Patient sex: M
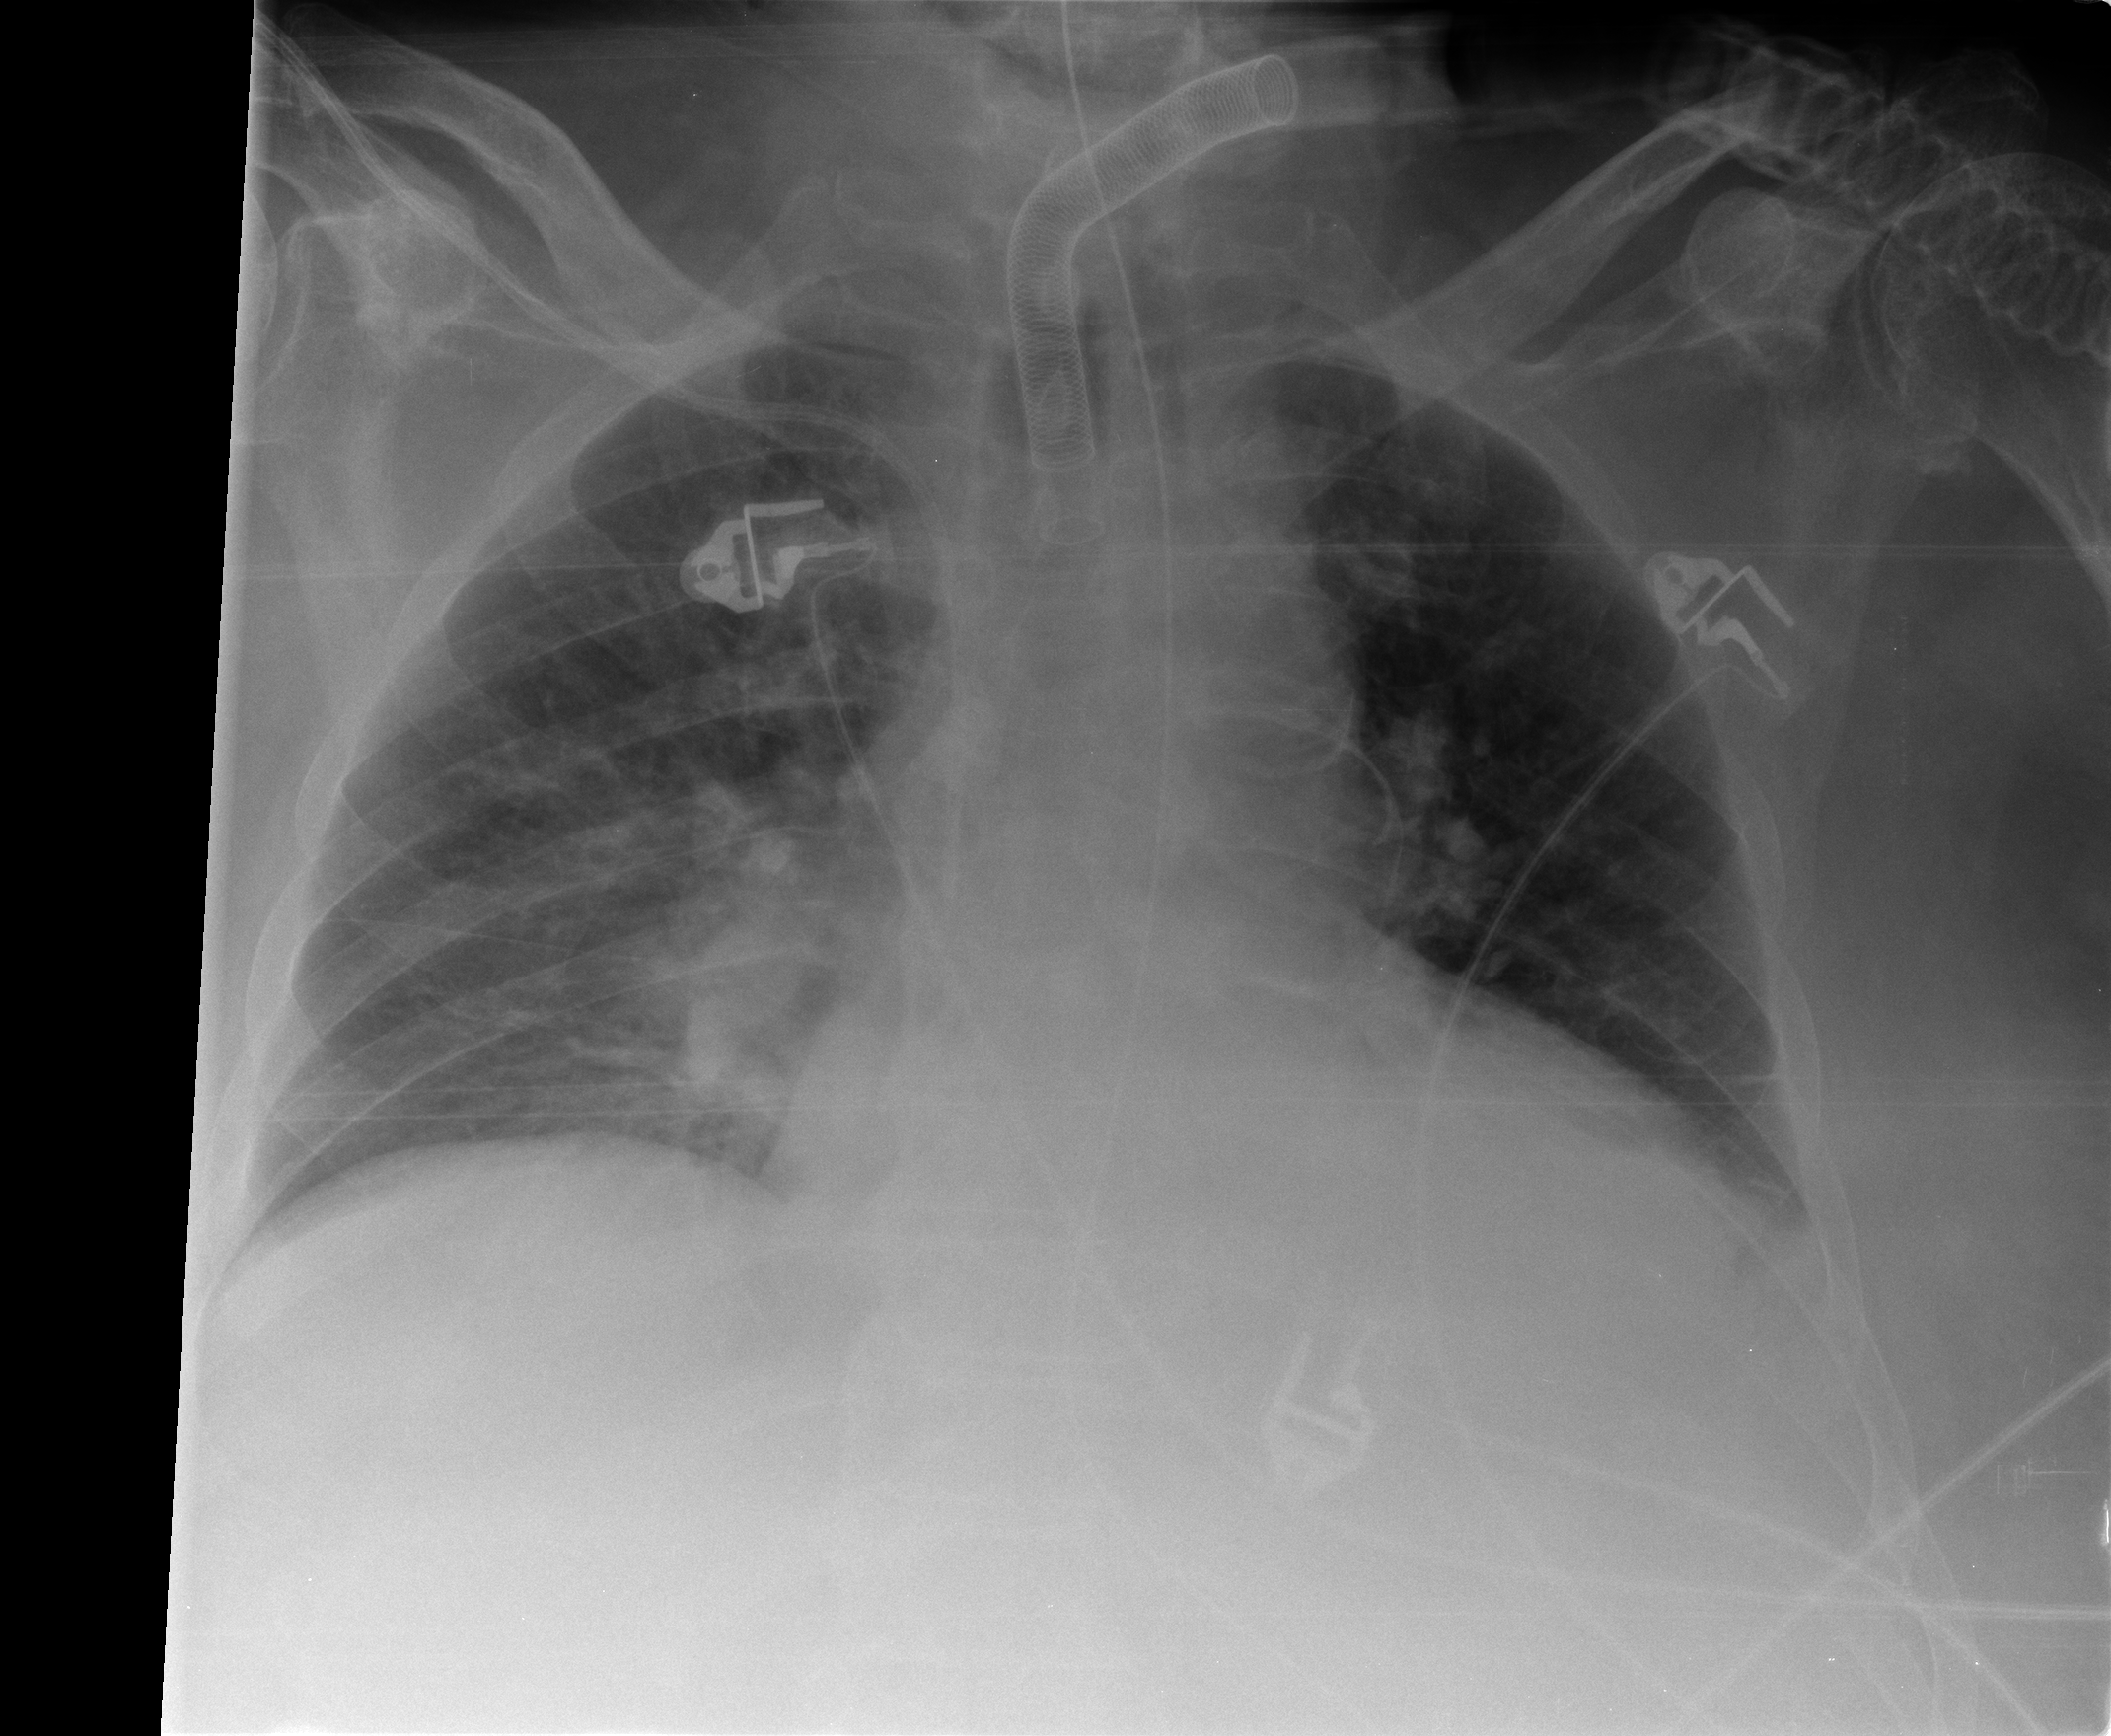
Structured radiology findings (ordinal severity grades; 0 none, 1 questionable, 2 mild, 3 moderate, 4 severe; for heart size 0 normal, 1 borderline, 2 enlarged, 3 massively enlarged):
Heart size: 2
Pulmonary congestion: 2
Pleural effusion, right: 2
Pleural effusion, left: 1
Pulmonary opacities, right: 2
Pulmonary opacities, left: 0
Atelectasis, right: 2
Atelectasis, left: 2